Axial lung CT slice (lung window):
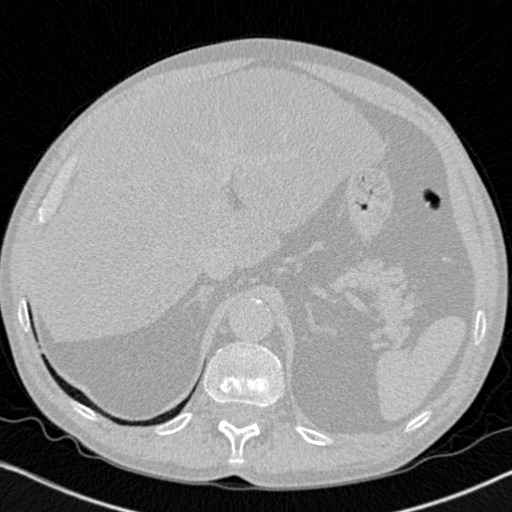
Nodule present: no